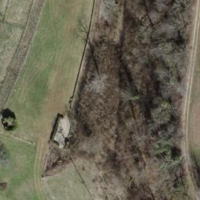
EUNIS habitat code: 41
Species observed at this site:
Euphorbia cyparissias